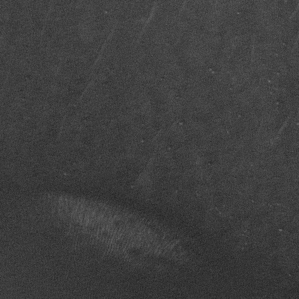
Label: frost